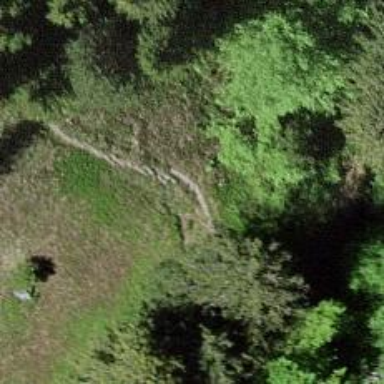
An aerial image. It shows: Unpaved path.